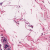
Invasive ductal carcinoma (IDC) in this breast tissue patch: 0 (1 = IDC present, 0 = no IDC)